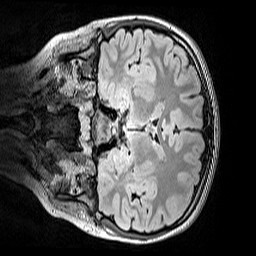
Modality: FLAIR
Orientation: coronal
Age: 9
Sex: female
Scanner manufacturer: siemens
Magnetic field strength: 3 T
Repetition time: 5 s
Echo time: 0.388 s